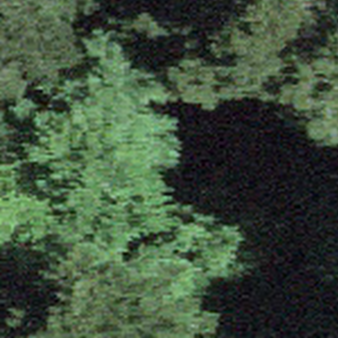
Label: other